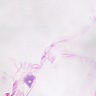
Metastatic tissue present: no